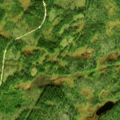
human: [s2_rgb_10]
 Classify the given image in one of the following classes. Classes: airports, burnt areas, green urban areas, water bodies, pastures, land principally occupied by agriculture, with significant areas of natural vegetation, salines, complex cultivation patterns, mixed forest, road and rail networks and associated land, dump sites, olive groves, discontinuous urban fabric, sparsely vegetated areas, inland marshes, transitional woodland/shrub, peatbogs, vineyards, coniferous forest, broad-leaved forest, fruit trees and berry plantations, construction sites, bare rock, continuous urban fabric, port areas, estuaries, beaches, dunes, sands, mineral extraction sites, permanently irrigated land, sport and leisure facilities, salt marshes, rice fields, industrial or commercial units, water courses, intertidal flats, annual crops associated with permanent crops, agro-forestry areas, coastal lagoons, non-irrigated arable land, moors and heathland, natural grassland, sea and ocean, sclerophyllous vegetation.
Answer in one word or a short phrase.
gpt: coniferous forest, transitional woodland/shrub